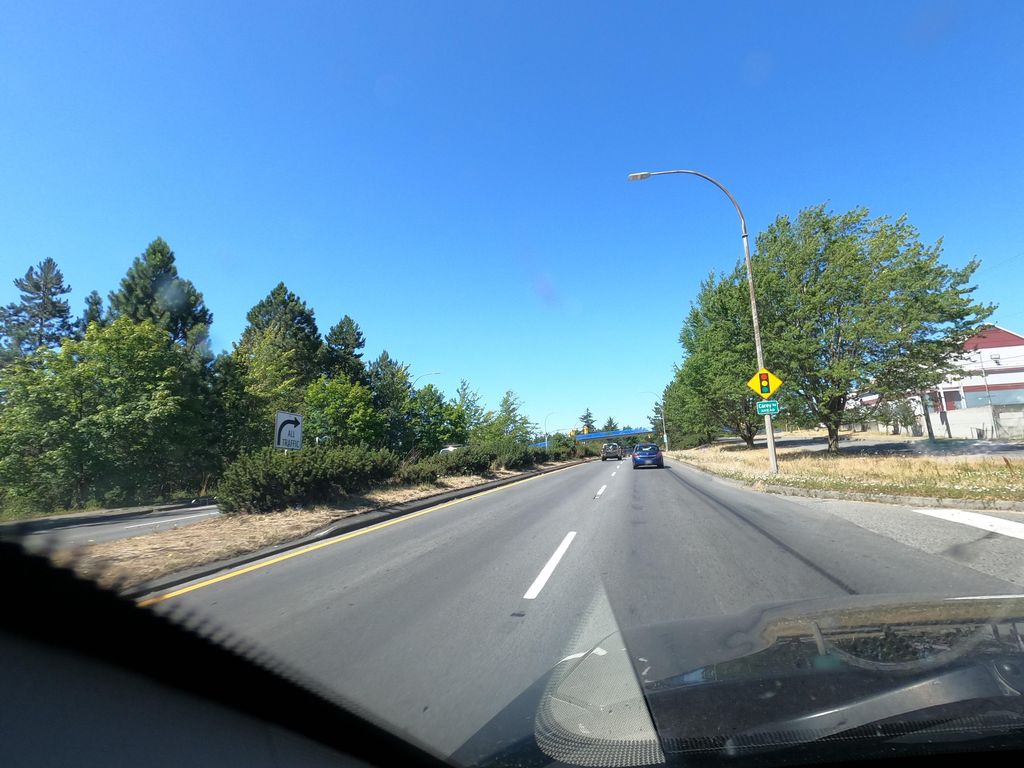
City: victoria